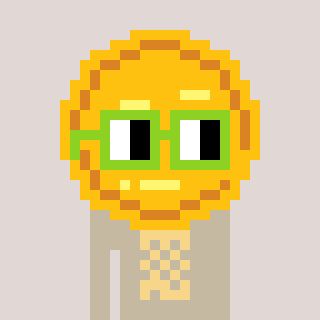
a pixel art character with square light green glasses, a medal-shaped head and a bege-colored body on a warm background